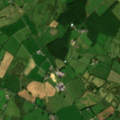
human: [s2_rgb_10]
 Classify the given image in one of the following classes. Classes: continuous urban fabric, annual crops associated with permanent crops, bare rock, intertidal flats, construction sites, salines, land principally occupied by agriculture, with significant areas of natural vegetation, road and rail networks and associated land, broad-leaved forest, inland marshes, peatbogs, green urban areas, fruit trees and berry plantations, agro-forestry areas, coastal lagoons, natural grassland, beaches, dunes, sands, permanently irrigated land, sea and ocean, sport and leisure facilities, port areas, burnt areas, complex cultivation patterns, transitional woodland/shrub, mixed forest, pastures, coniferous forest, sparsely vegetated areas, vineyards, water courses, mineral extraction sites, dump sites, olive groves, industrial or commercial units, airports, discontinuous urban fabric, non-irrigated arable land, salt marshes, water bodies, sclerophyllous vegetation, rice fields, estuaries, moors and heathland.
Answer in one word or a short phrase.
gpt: pastures, coniferous forest